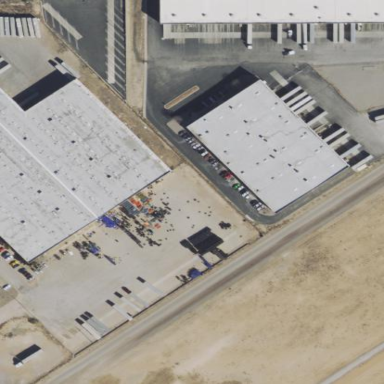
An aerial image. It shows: Warehouse.